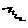
Label: zigzag